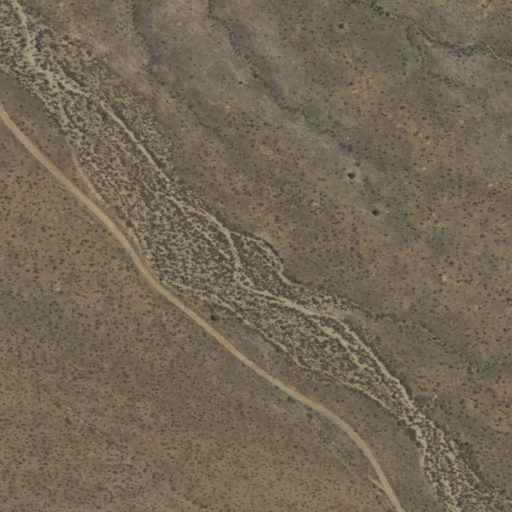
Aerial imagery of valley in New Mexico named Juan Tabo Canyon containing only shrub